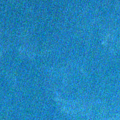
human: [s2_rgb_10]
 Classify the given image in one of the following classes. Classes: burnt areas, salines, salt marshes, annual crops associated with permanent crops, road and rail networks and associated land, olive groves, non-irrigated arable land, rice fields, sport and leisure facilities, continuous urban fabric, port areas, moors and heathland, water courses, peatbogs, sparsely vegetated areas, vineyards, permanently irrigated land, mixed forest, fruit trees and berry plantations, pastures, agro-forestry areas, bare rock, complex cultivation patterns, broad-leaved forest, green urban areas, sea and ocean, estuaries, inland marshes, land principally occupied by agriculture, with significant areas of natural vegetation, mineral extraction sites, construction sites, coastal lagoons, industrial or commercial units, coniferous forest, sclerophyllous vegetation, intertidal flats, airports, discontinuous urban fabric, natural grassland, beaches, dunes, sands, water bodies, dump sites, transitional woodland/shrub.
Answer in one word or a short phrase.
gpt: sea and ocean